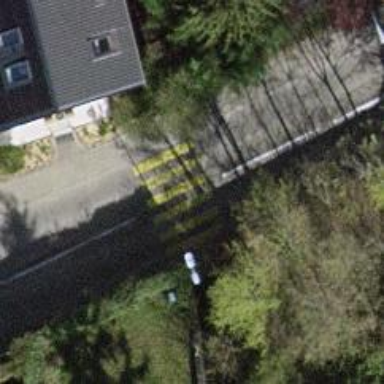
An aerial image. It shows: Uncontrolled zebra crossing with notable zebra markings.